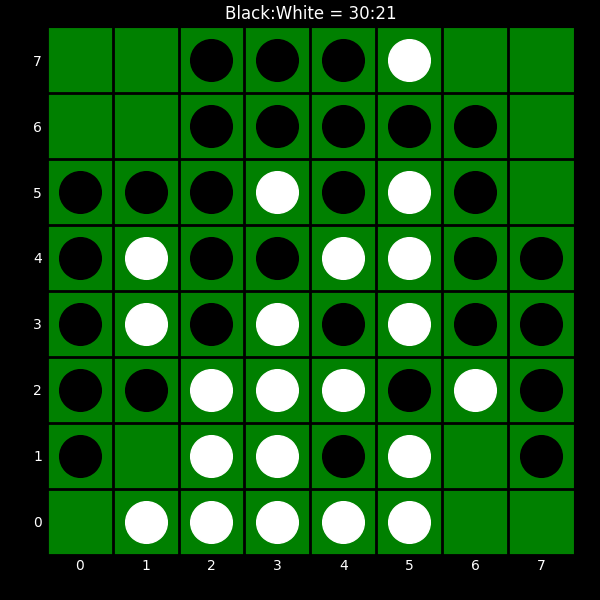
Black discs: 30
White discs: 21